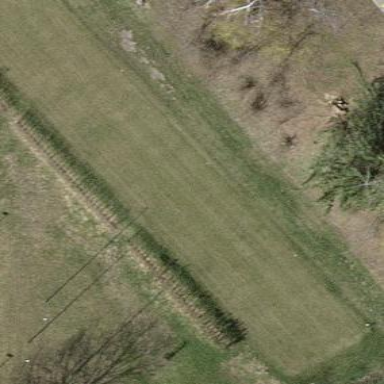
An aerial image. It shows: Grassy area designated as golf tee.